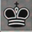
Piece: bK